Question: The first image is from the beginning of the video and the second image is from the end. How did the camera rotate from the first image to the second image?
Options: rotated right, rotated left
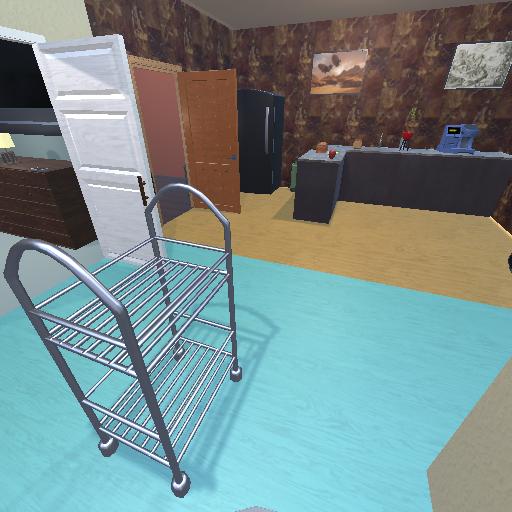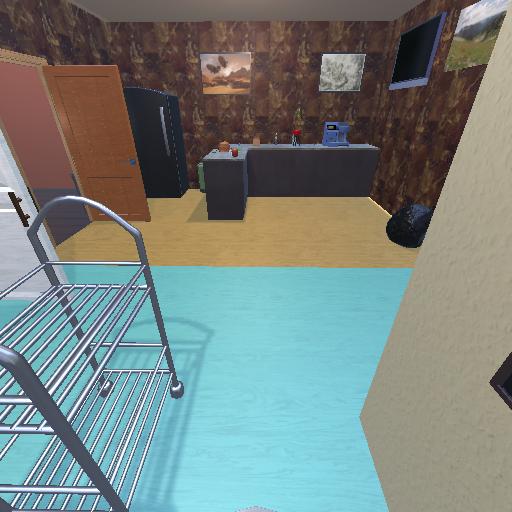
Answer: rotated right